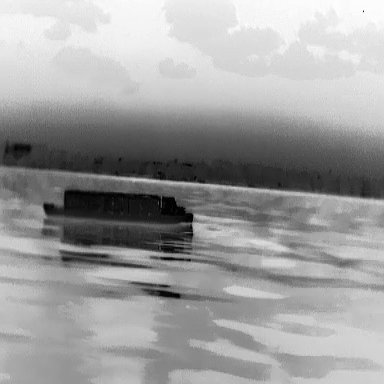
There is a fishing_boat in the infrared image.